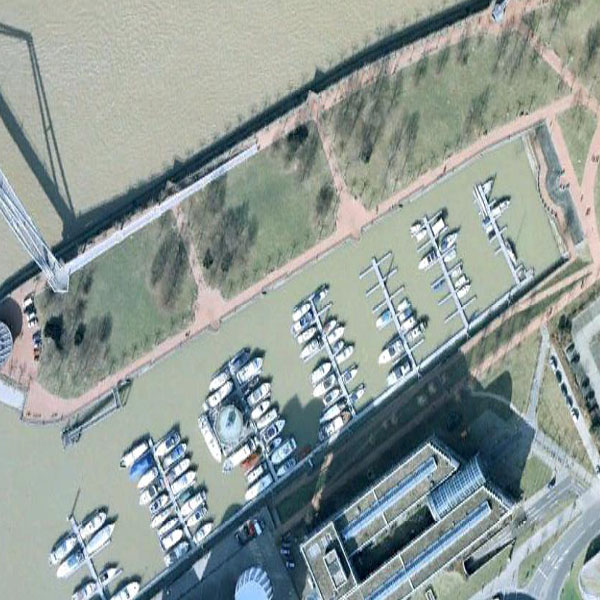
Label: Port